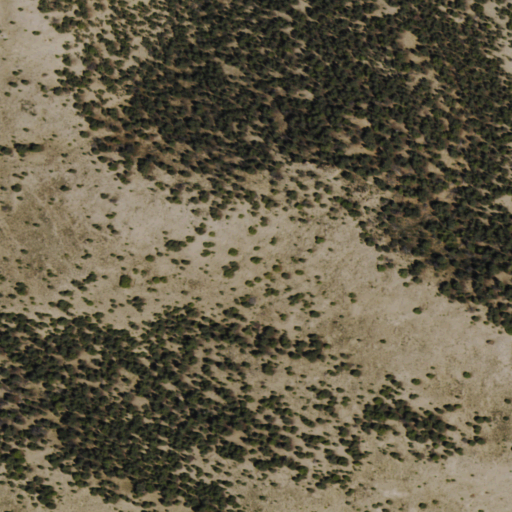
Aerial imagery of ridge(s) in Nevada named Robbers Roost Ridge containing evergreen forest and shrub